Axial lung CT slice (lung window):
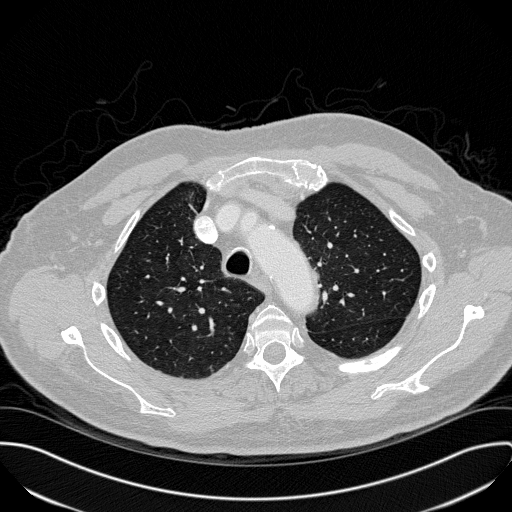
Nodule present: no